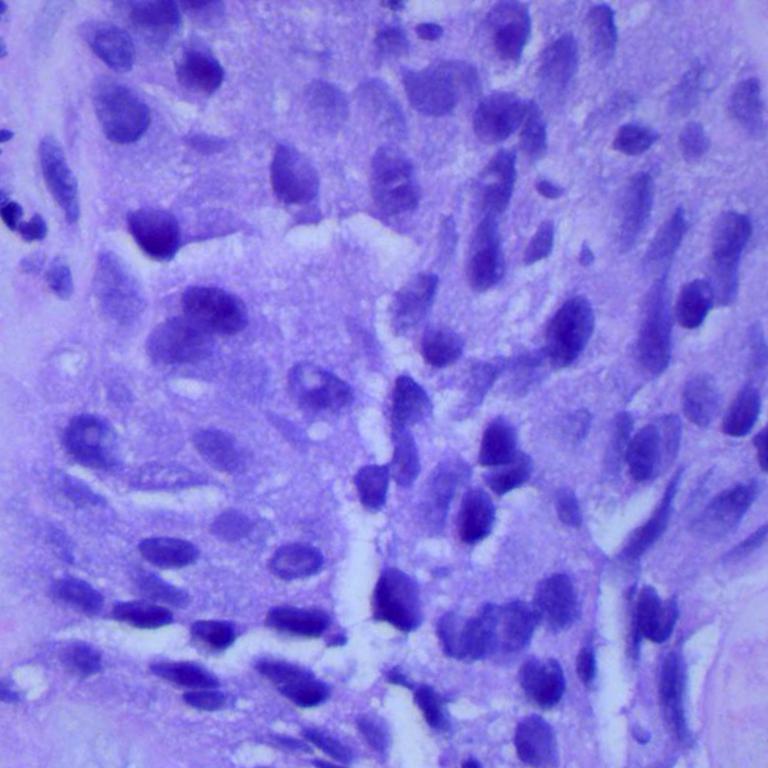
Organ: lung
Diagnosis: squamous carcinomas